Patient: sex M, age 53
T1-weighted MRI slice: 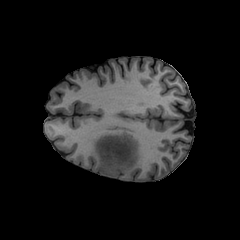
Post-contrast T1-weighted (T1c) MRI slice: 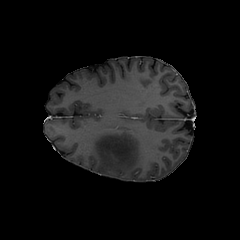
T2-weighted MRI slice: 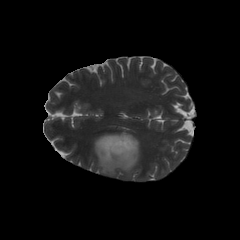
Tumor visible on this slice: yes
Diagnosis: Astrocytoma, IDH-mutant
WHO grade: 4